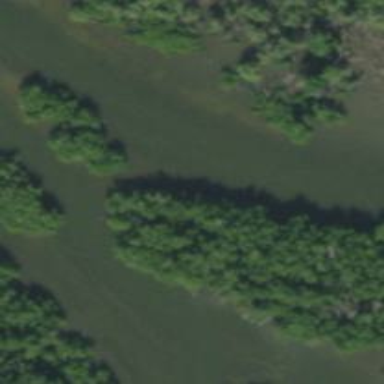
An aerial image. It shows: Rich mangrove swamp wetland filled with Mangrove plants.